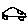
Label: car